一年级 · 算术
买衣服。

$$
\text { }
$$

（1）妈妈带了下面这些钱，正好可以买哪件上衣和哪条条裤子？（6 分）

죠요

口答: 正好可以买上衣和裤子。(填序号)

（2）买一套衣服最少要花多少钱？（6 分）

(3) 买一件(3)号上衣的钱可以买几件(5)号裤子? 买完还剩多少钱?（6 分)

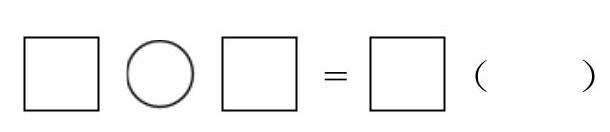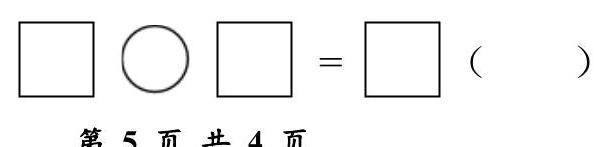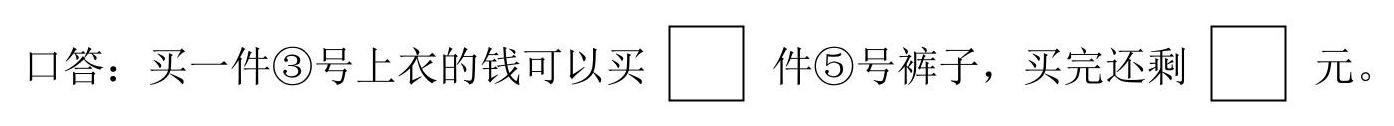
答案: 详解（1） $50+40=90$ (元)

.5 分【列式 2.5 分, 结果 2.5 分】

(1); (4).......... 1 分【每空 0.5 分】

(2) $36+20=56$ (元) ……...5.5 分【列式 2.5 分, 结果 3 分】 $56 \cdots \cdots \cdots \cdots 0.5$ 分

(3) 方法一: $52-20-20=12$ (元)

分【列式 3 分; 结果 2 分】
方法二: $52 \xrightarrow{-20} 32 \xrightarrow{-20} 12 \cdots \cdots \cdots \cdots . .5$ 分【过程错误不得分】

【两种方法任选其一即可】

$2 ; 12 \cdots \cdots \cdots \cdots \cdot 1$ 分【每空 0.5 分】